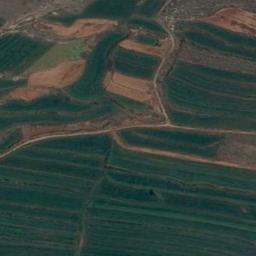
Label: terrace